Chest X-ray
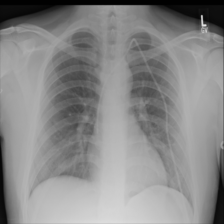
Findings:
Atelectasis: negative
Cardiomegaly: negative
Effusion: negative
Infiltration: negative
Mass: negative
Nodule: negative
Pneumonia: negative
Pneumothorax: negative
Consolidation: negative
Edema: negative
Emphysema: negative
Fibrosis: negative
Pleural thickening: negative
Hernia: negative